Question: > There was an error when trying to connect. Do you want to retype your credentials and try again?Details:Filename: \?\C:Windows\system32\inetsrv\config
edirection.config
Error: Cannot read configuration file due to insufficient permissions
Screenshot:

Suddenly I have this error when trying to access my application on IIS 8! Does anyone know how to fix it?
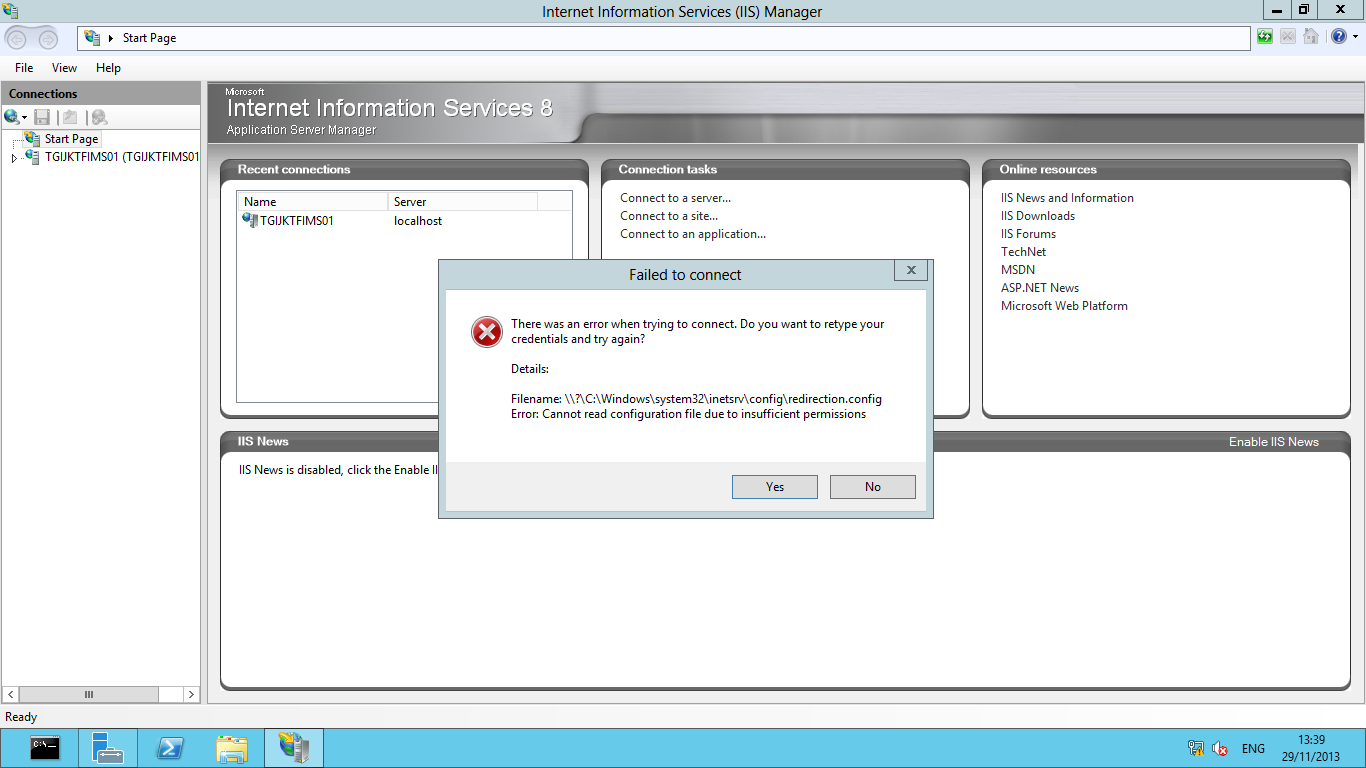
Answer: I had a similar issue and this article helped me resolve the issue: <URL>
The issue in my case was the account associated with configurationRedirection was locked, once enabled the issue was resolved.
I guess a similar issue would arise if the account did not have access to the Shared configuration folder, or if the account's password/credentials had changed.